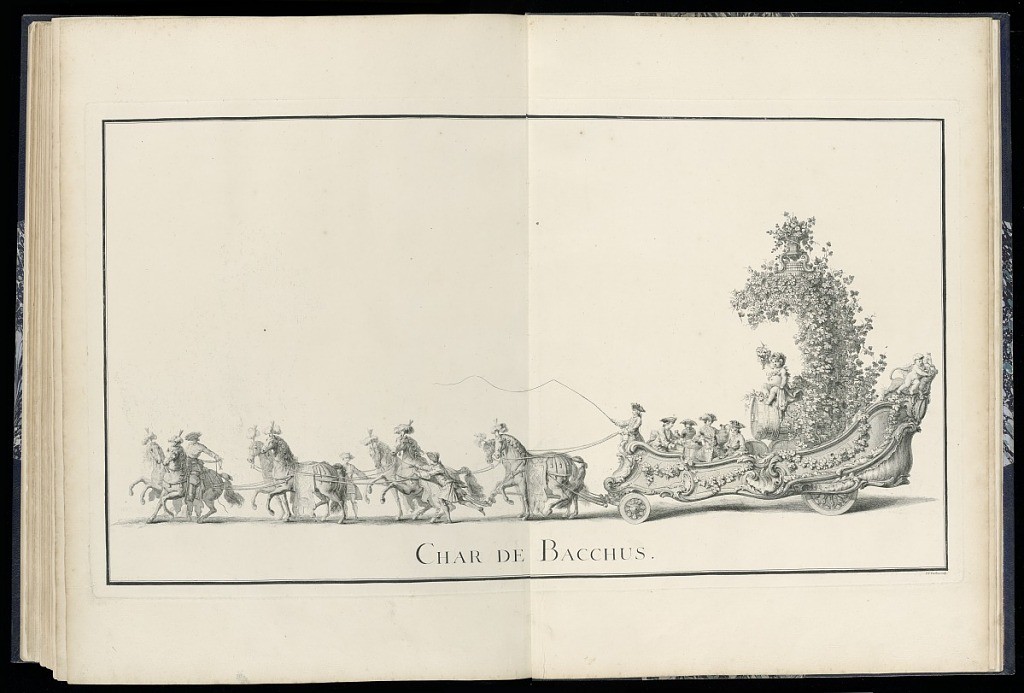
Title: Char de Bacchus.
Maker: Pierre François Tardieu, French, 1711–1771
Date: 1751
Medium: Engraving on laid paper
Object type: Bound print
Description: Chariot pulled by eight horses. The carriage carries on it barrels of wine being tapped and tasted by a group of men at front. In the middle of the carriage, a child Bacchus (god of wine) sits atop a barrel, and holds up a bunch of grapes; he sits underneath a baldachin comprised of a trellis wound with grape vine. At the back of the chariot, a putto sits atop a panther, feeding it grapes.